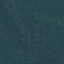
Label: Forest